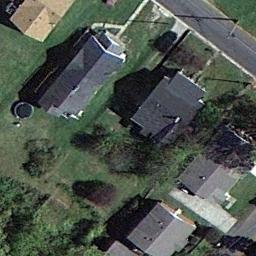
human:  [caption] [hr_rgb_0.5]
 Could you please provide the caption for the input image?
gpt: There are many buildings in medium residential area .

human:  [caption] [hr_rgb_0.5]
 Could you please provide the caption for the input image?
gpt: The medium residential area has some houses and trees on the grass and a road goes through the medium residential area .

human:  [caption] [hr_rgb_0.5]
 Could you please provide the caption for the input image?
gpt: The medium residential is on the grass next to the road .

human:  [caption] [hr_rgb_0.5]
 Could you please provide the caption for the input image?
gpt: There are a lot of trees in mid-sized residential areas .

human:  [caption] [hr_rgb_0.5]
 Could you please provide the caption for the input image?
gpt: There are some black buildings on green lawns on the  medium residential area .